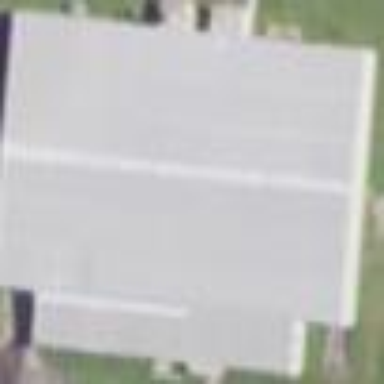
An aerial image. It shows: Wholesale shop housed in building.